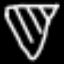
Label: diamond